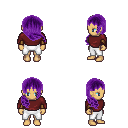
a pixel art fantasy rpg character, female body template, human, tanned skin, maroon long-sleeve shirt, white pants, purple right-swept hairstyle, leather bracers, four views (front, back, left, right), 2x2 character sprite sheet, small pixel art, hard edges, no anti-aliasing